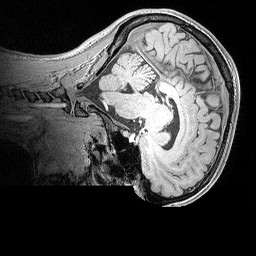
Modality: MP2RAGE
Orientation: sagittal
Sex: female
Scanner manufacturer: siemens
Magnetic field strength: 3 T
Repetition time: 5 s
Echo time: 0.00292 s